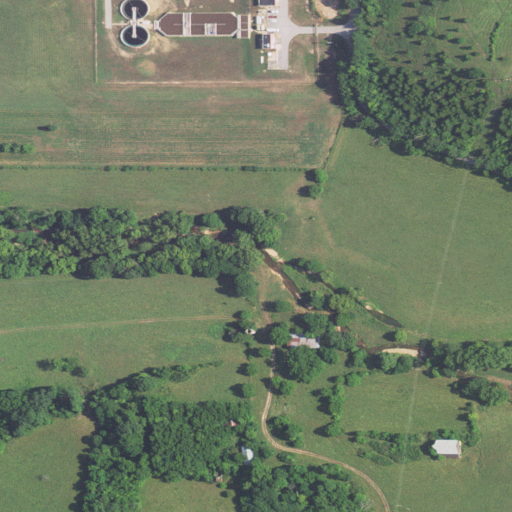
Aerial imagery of valley in Missouri named Elk Valley containing pasture, open development, low intensity development, deciduous forest, mixed forest, and medium intensity development